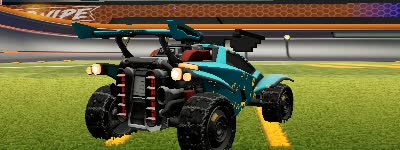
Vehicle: octane